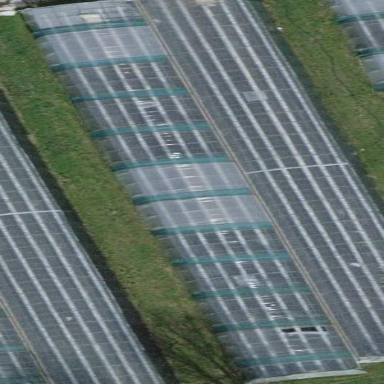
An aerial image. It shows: Greenhouse.